Question: Is there a way for multiple container view's on different scenes to point to one same scene or view controller ? The way I see it, every container has its own embedded scene. What would be the strategy here ? To use the same class on each embedded scene ?

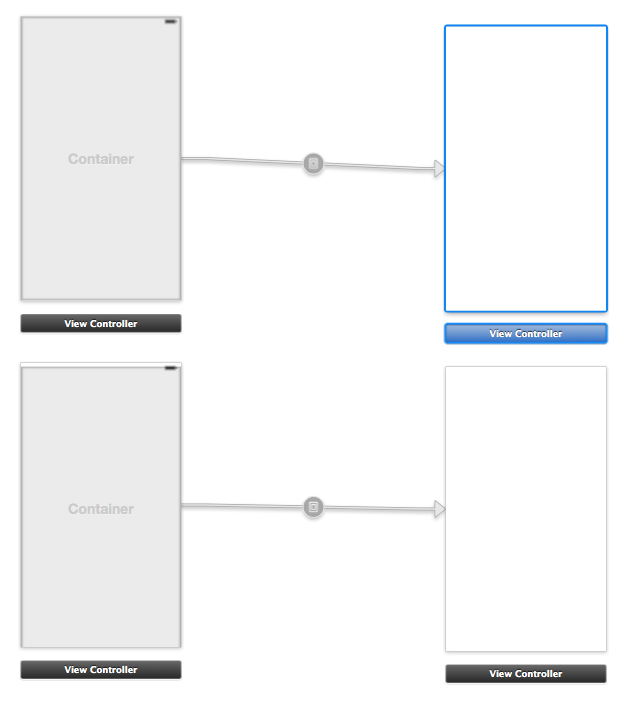
Answer: Yes, just ctrl-drag from the container to the content view controller and select "embed" You'll also probably want to delete the unreachable view controllers from the storyboard.